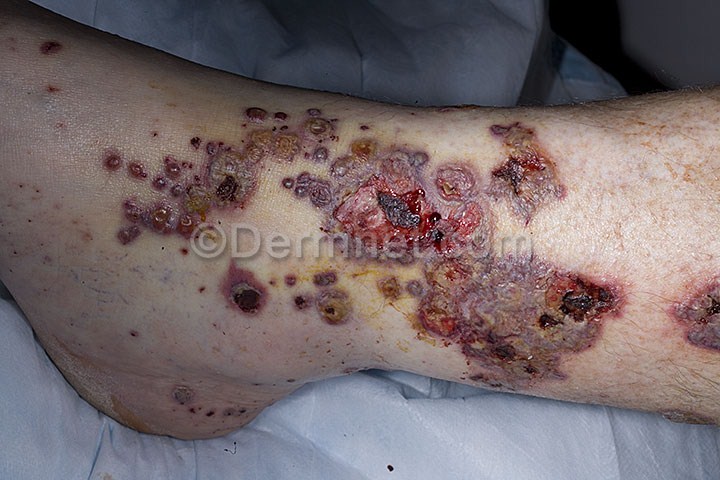
Disease: Vasculitis Photos